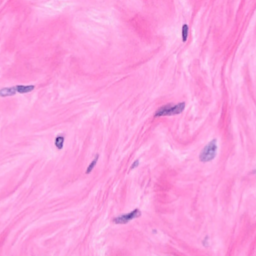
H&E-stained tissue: Breast